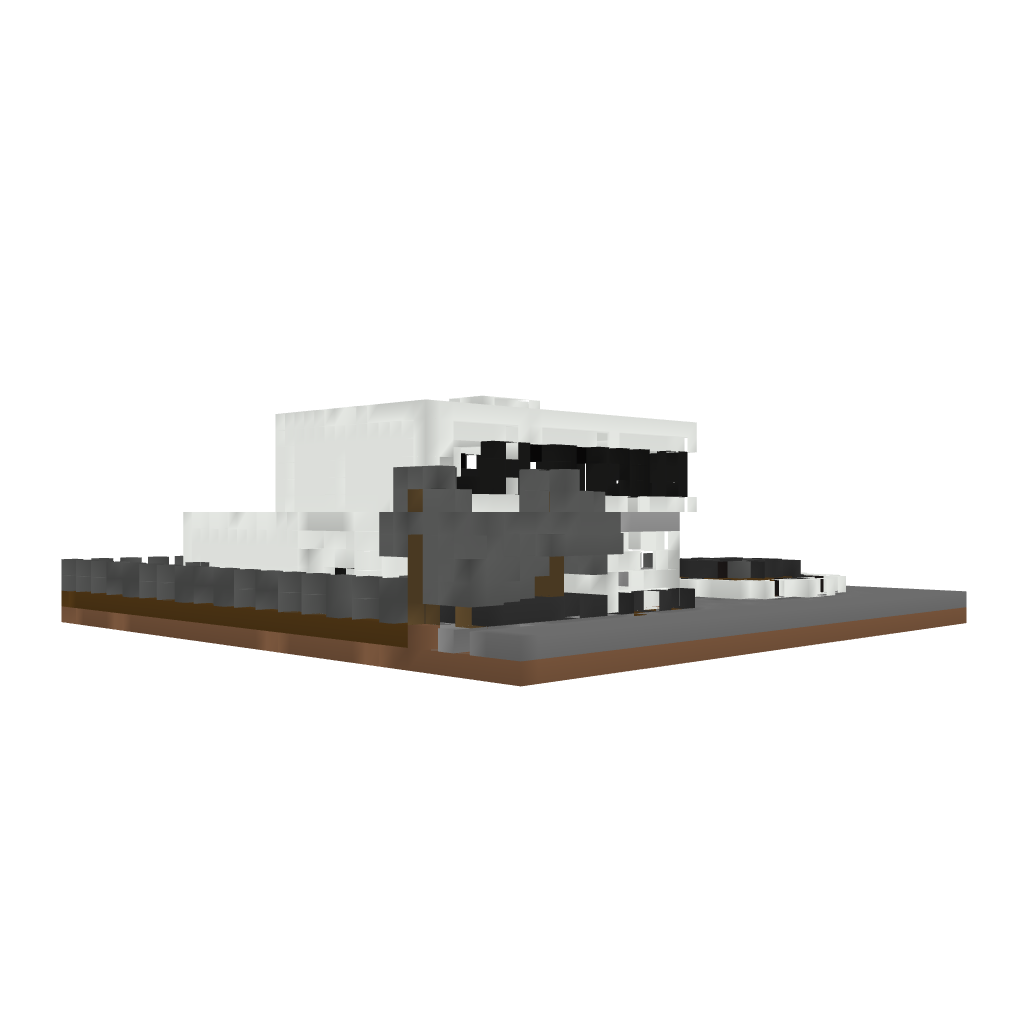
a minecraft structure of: Modern house